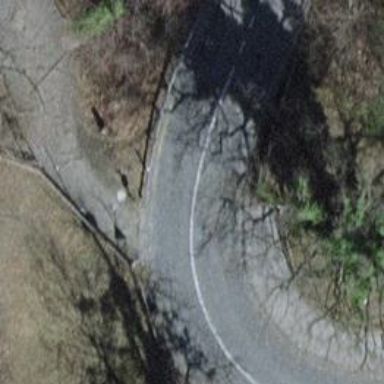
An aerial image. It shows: Uncontrolled road crossing.